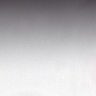
Metastatic tissue present: no